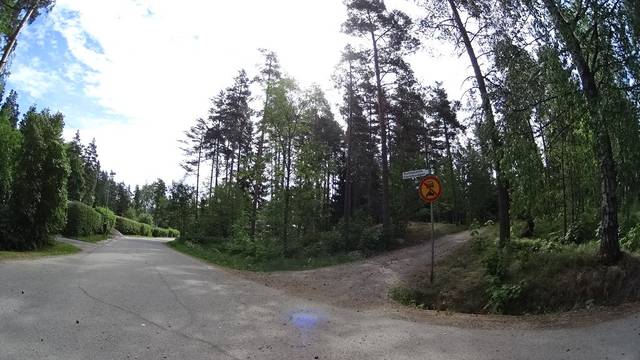
Region: Finland
Coordinates: 60.228, 24.765